Aerial crown-view tile of a tropical tree (Barro Colorado Island, Panama), acquired 20250317:
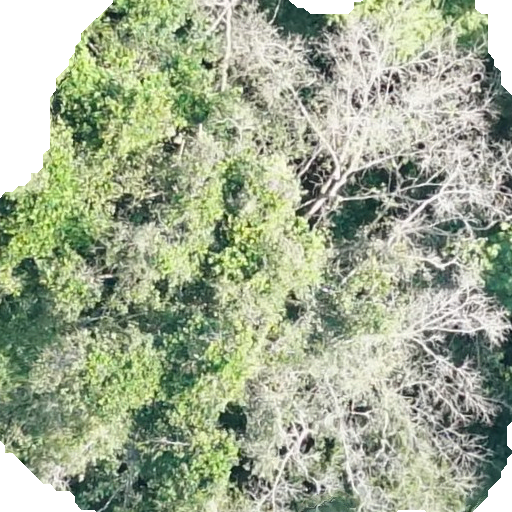
Species: Hura crepitans
GBIF accepted scientific name: Hura crepitans
Crown area: 401.277 m²